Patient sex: M
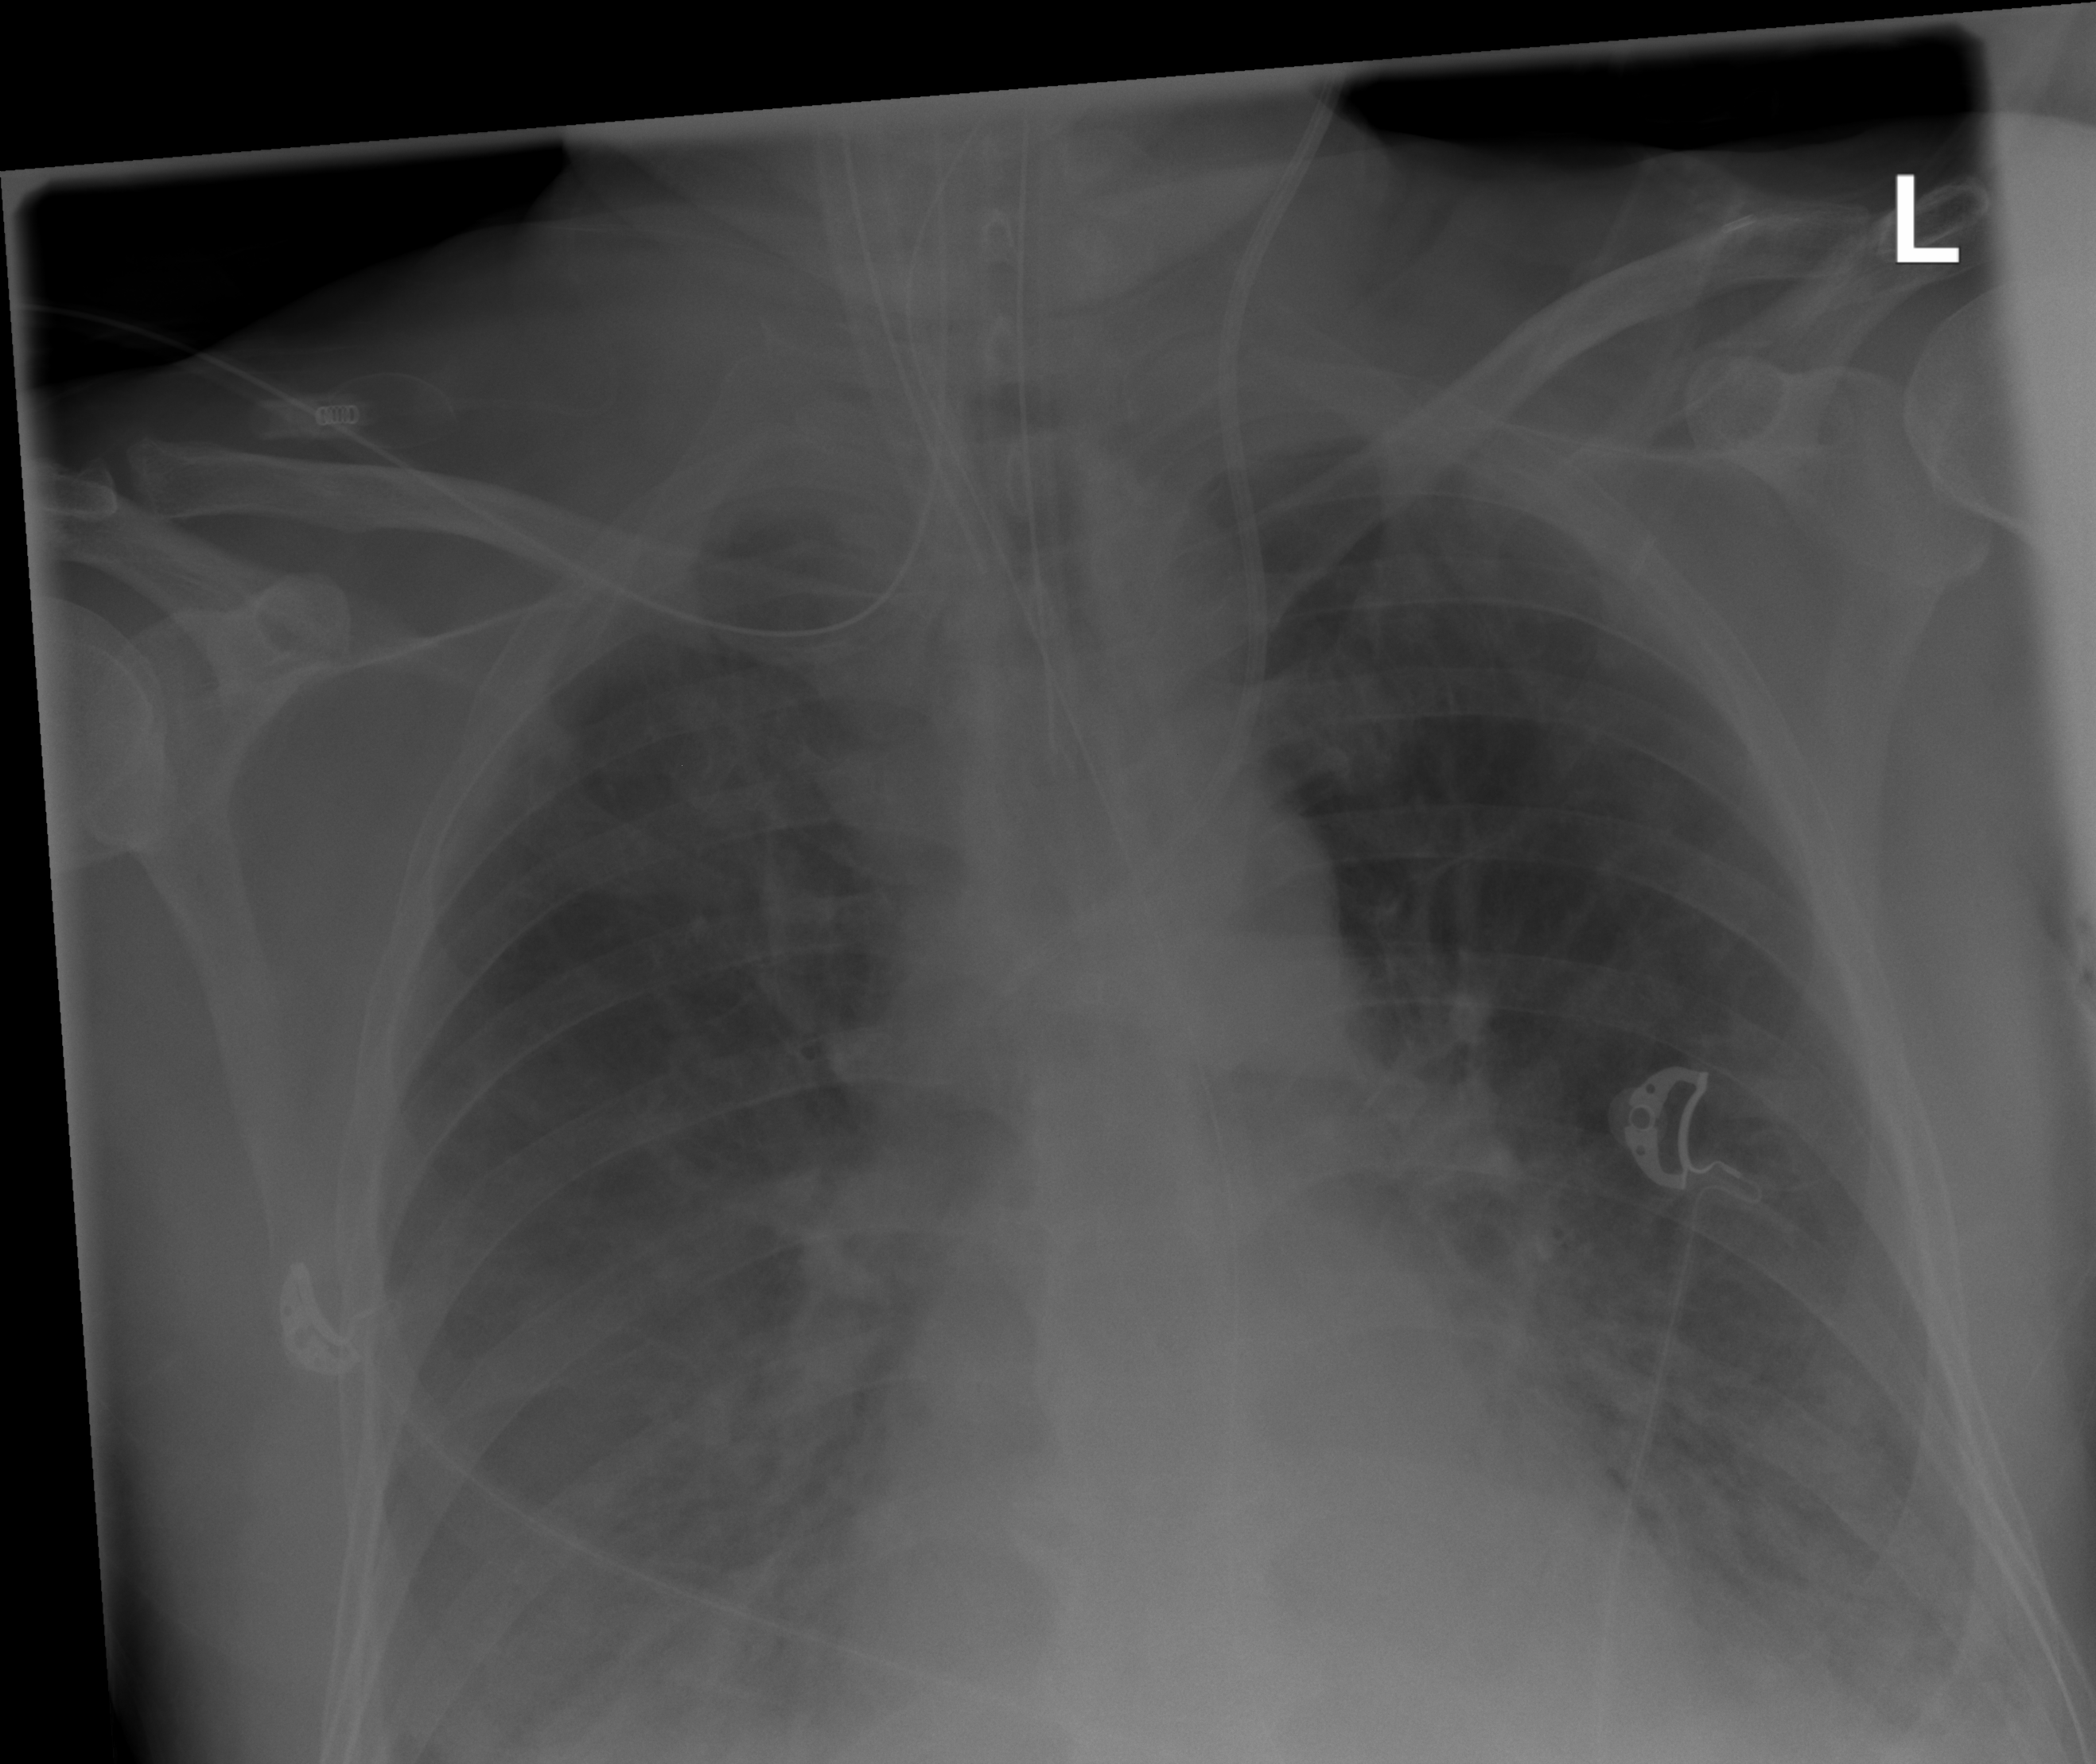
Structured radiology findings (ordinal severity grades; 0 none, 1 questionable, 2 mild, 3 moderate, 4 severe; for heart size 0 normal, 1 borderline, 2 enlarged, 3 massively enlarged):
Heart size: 0
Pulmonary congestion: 0
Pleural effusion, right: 2
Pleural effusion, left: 2
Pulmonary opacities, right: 0
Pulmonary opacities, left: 0
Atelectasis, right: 2
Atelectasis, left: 2